Interaction volume radius: 5 \u00c5
Interaction volume height: 30 \u00c5
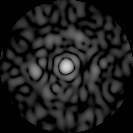
Disorder parameter: 0.8219